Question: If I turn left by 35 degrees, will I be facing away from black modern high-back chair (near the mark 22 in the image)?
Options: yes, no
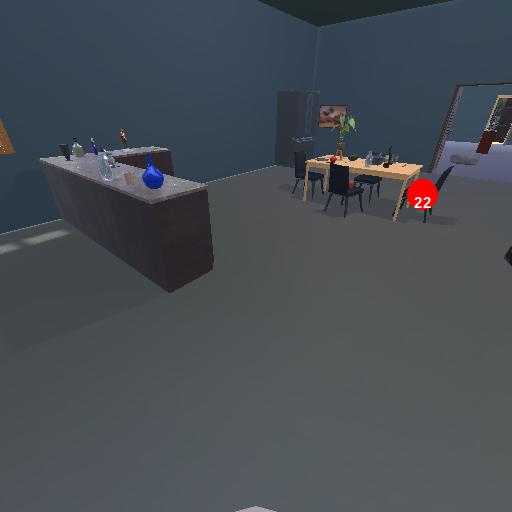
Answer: yes